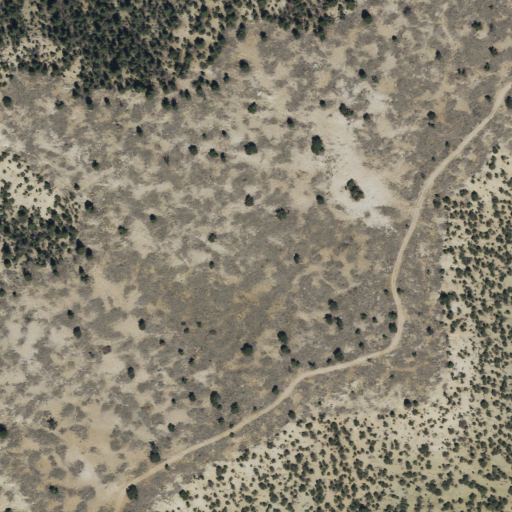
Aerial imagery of ridge(s) in Utah named Anderson Ridge containing evergreen forest, shrub, and grassland